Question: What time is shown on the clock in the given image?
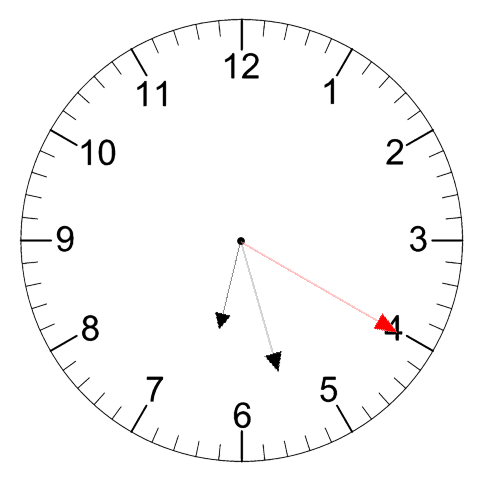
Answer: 06:27:20